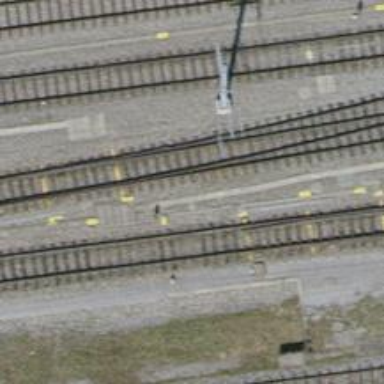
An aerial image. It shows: Railway switch.